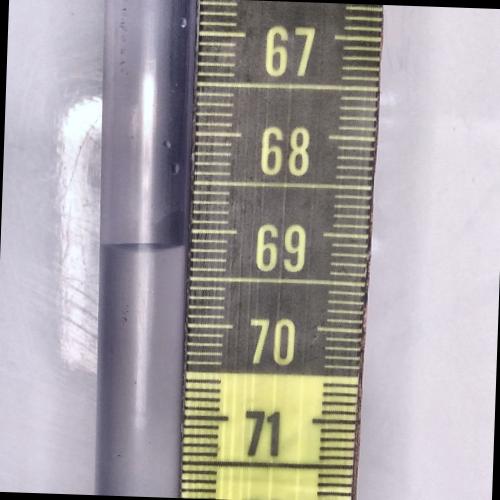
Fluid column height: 69.2 cm